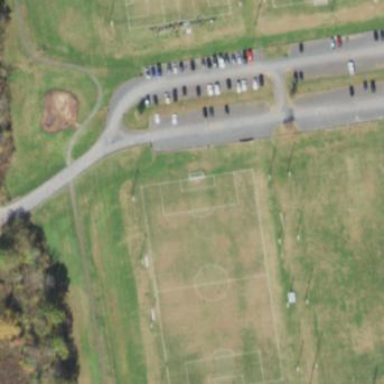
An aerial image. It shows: Soccer pitch for leisureland activities.